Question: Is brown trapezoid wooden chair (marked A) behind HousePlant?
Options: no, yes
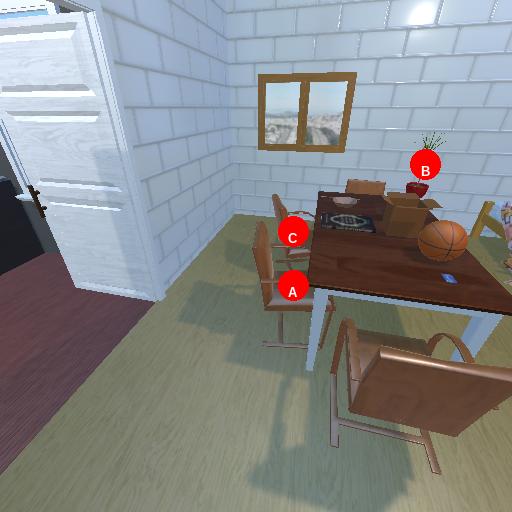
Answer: no